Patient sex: F
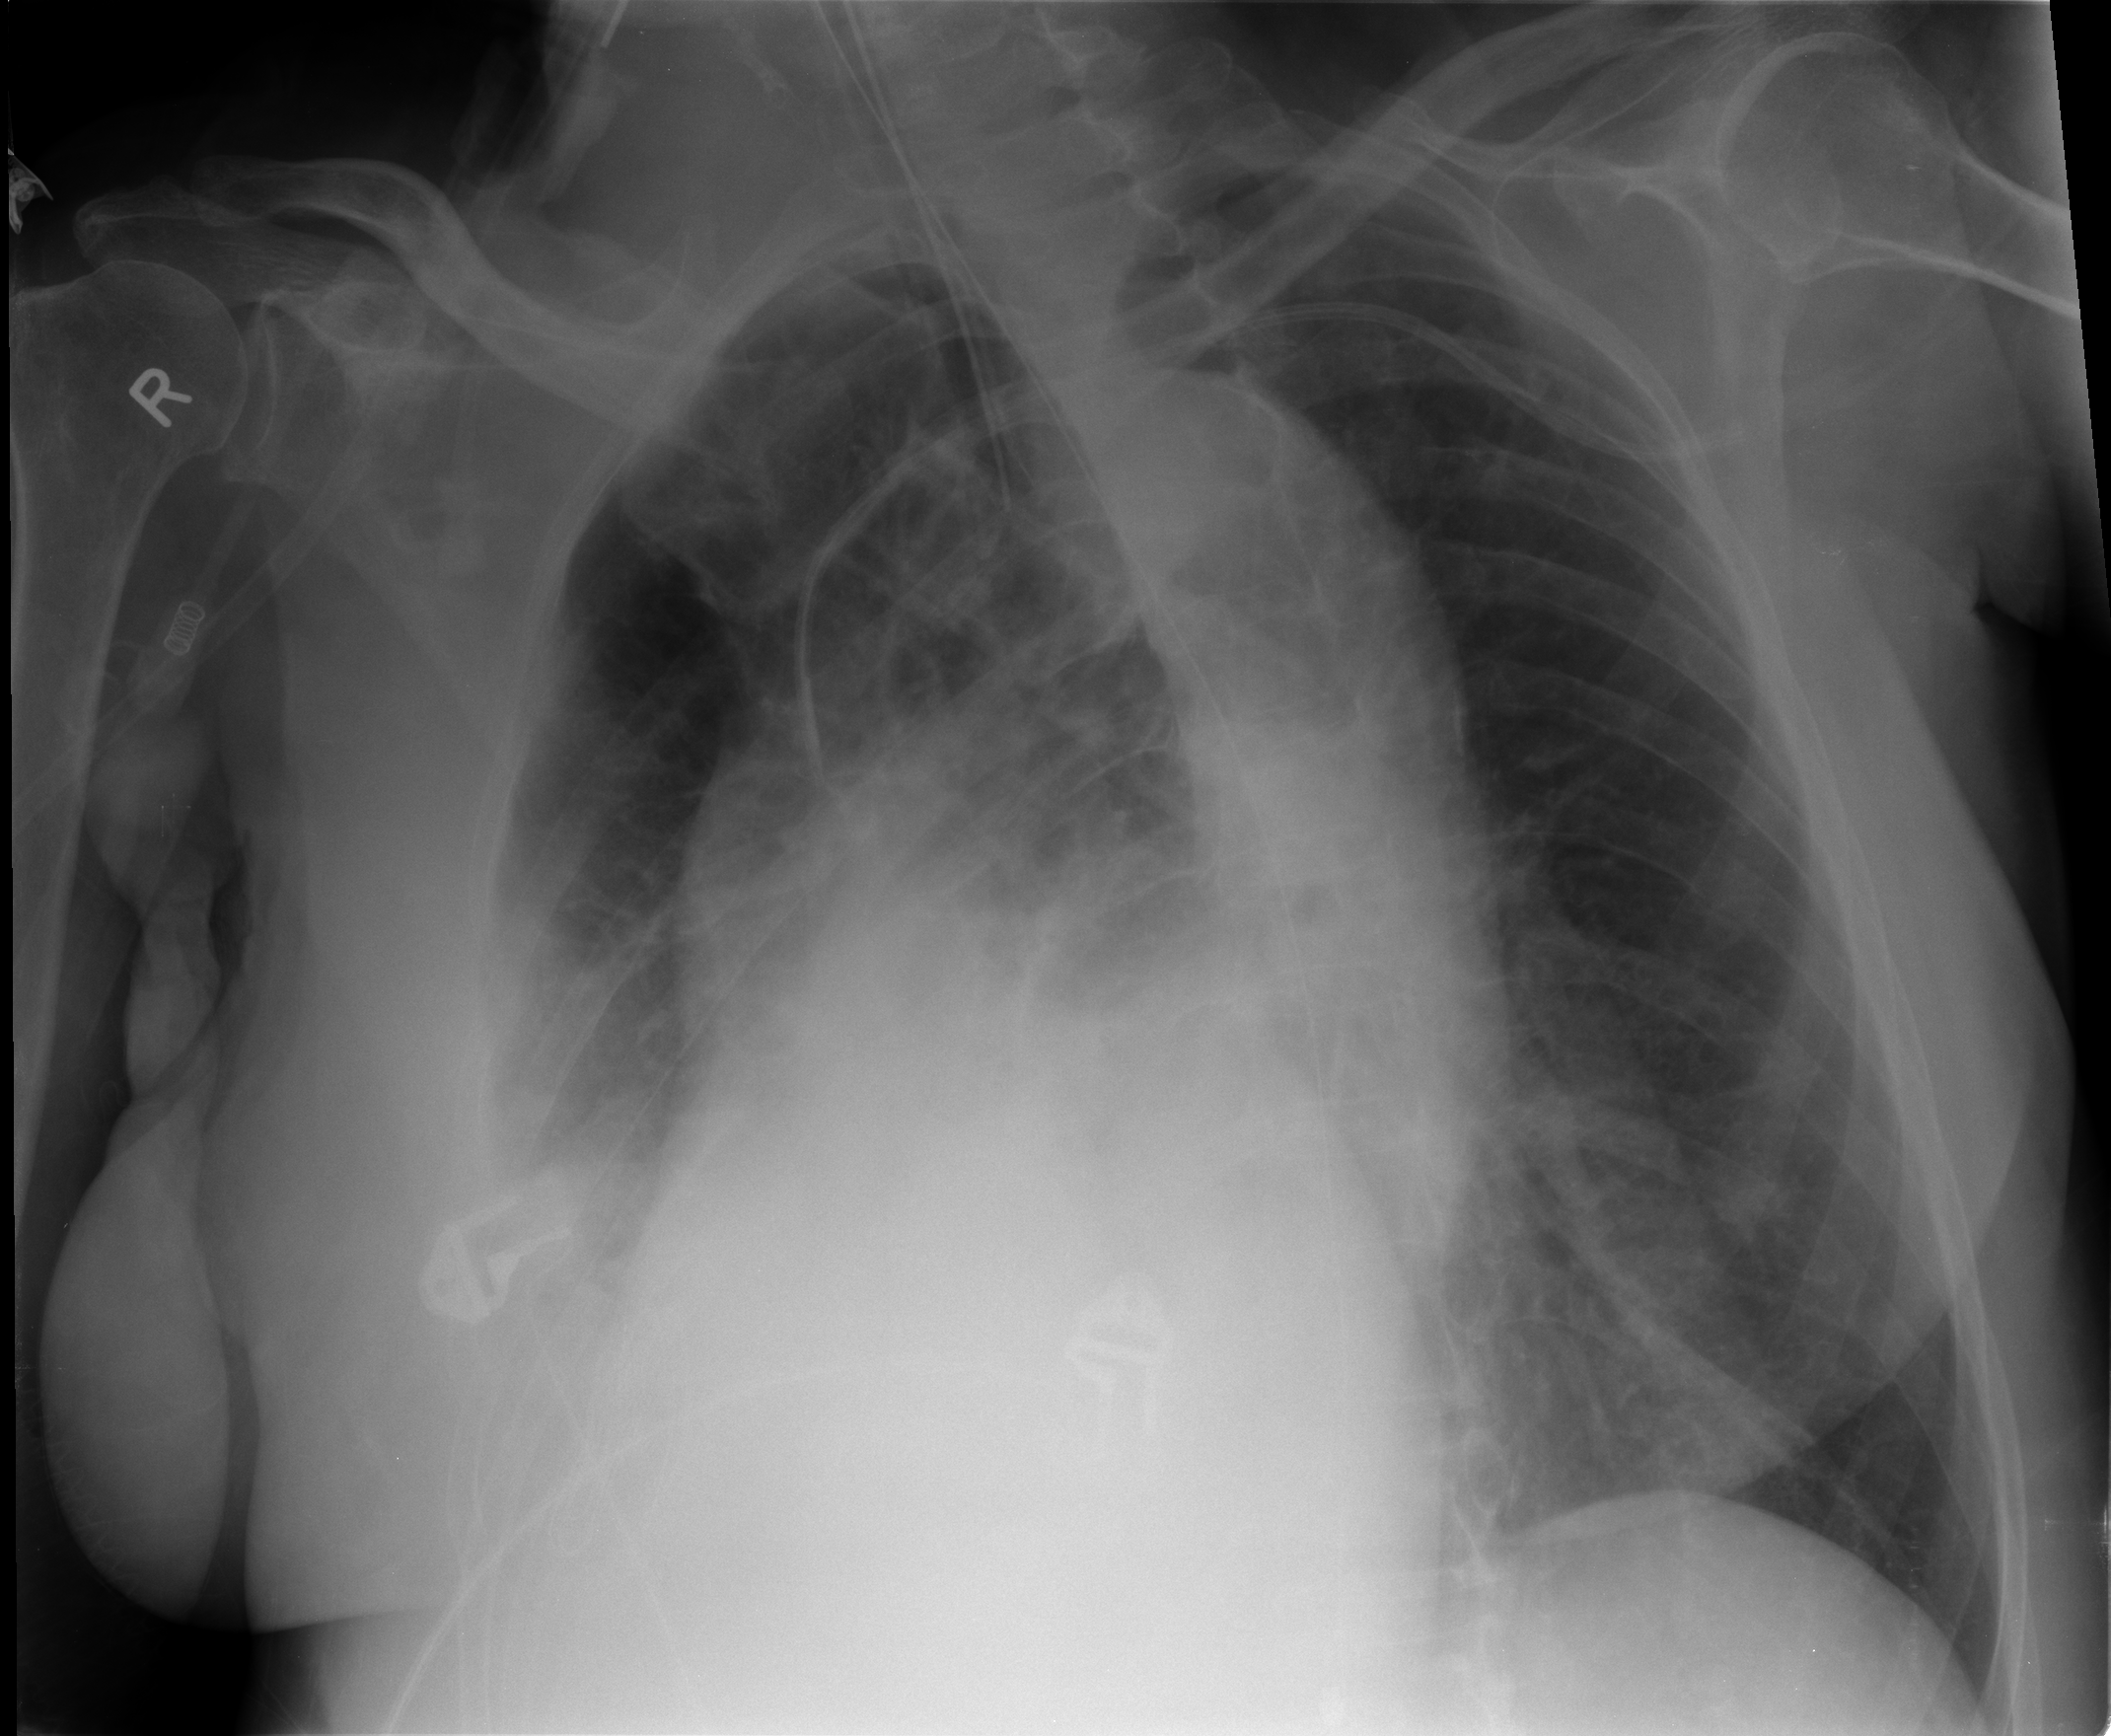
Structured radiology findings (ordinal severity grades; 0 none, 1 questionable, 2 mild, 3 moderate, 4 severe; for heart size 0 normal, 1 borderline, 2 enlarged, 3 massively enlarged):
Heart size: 2
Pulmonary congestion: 0
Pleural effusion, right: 2
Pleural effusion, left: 0
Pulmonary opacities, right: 0
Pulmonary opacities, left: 0
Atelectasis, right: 2
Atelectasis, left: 0